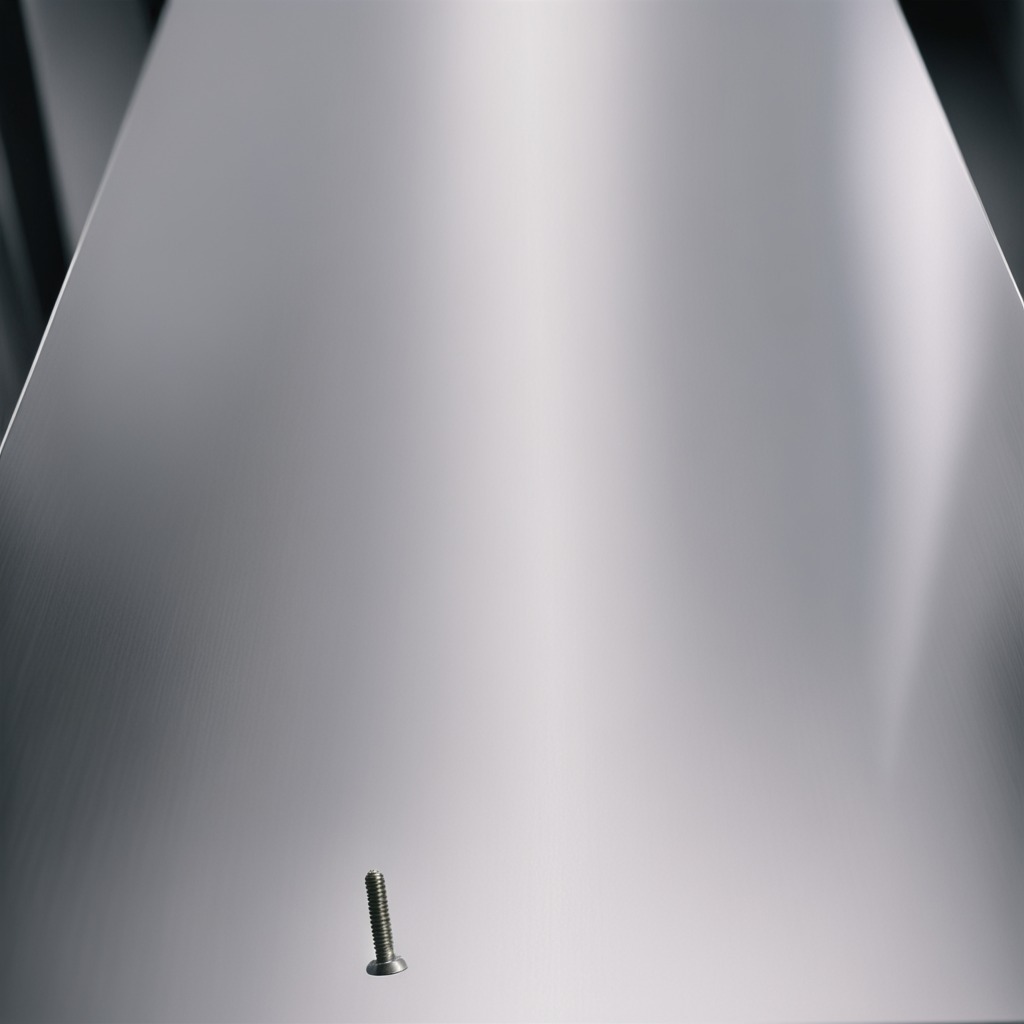
A metal screw is lying on the stainless steel table.